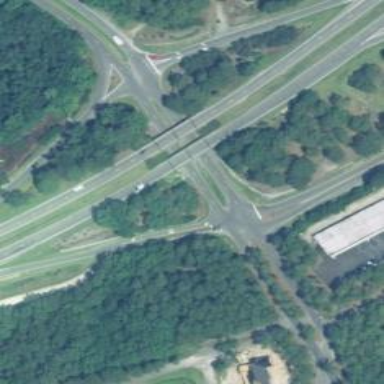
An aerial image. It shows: Bridge over trunk highway expressway.